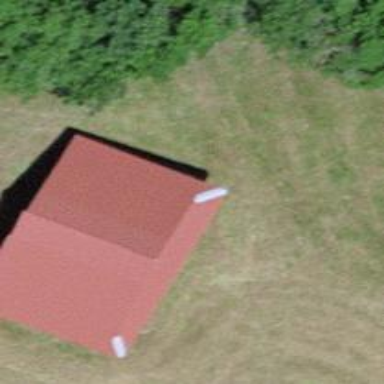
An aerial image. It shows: Rural barn.